Interaction volume radius: 5 \u00c5
Interaction volume height: 20 \u00c5
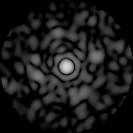
Disorder parameter: 0.8362